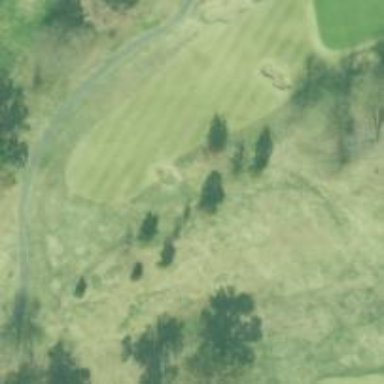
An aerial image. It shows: Lush grass fairway on golf course.